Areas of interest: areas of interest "Jiangmen Gymnasium"
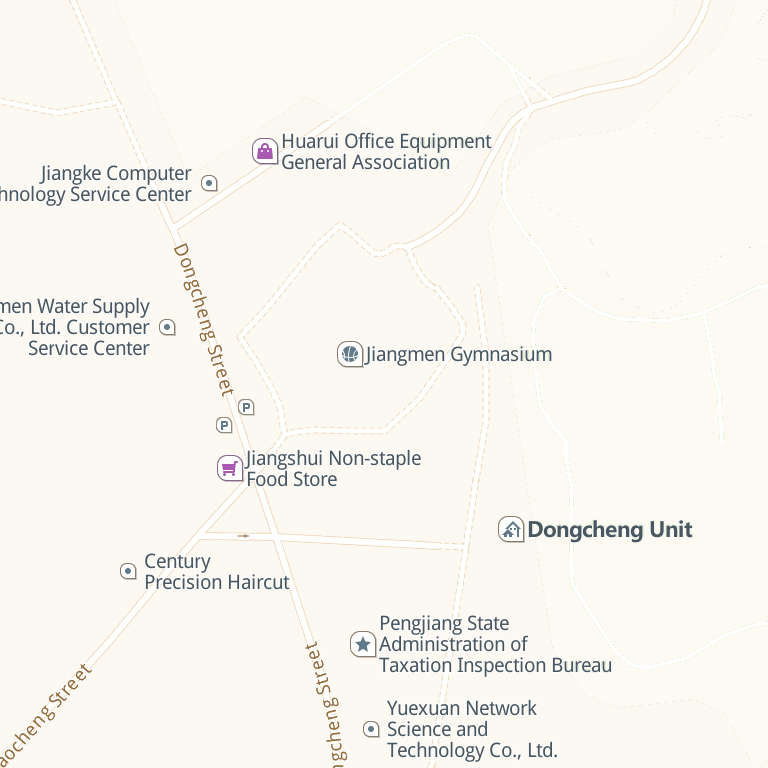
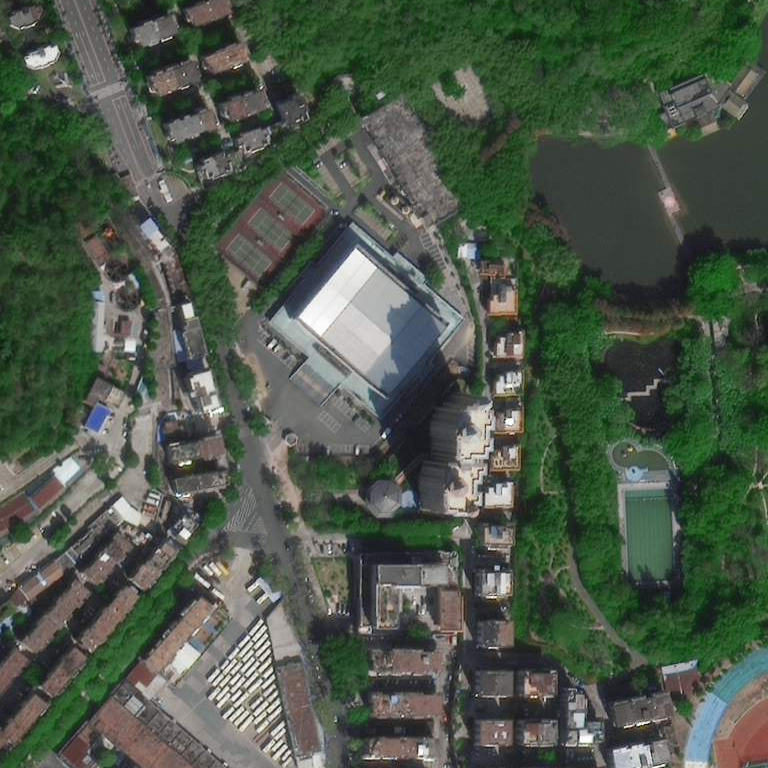